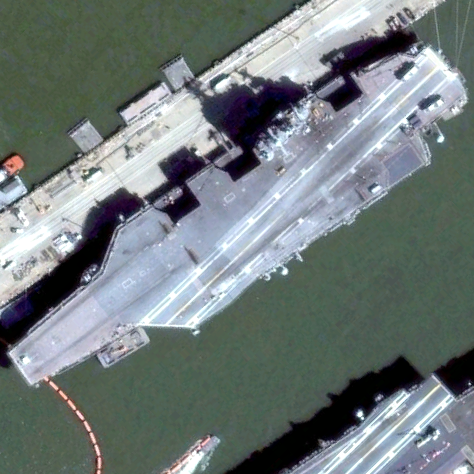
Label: aircraft_carrier